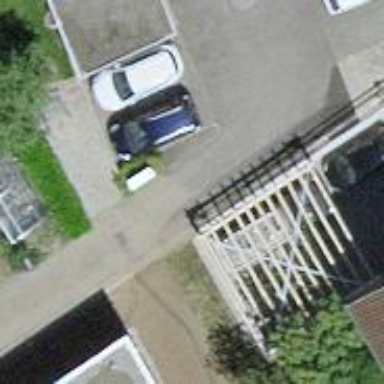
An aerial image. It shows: View of roof of building.